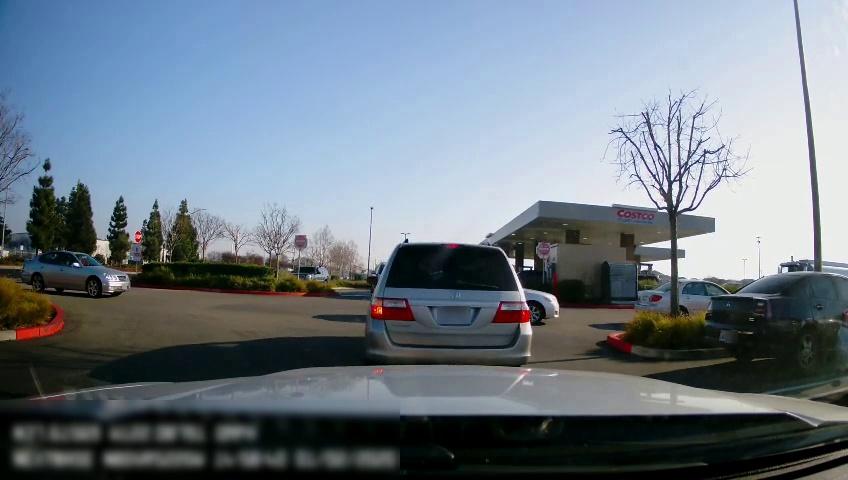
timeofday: Day
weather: Sunny
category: Drivable Space
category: Vehicles | Truck
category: Vehicles | Car
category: Vehicles | Car
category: Vehicles | SUV
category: Vehicles | Car
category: Vehicles | Car
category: Vehicles | Car
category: Vehicles | SUV
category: Traffic | Signs
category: Traffic | Signs